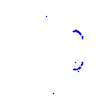
Particle: proton